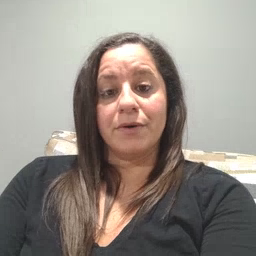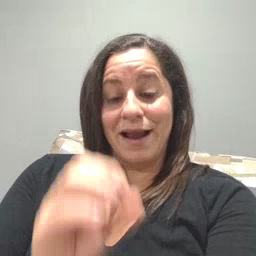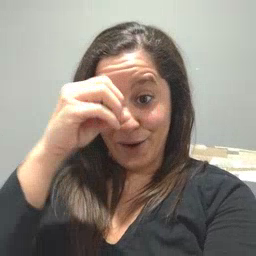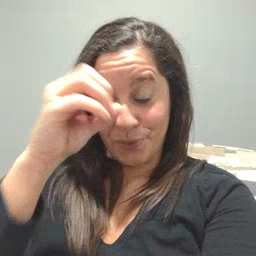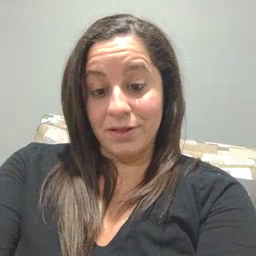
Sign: owl